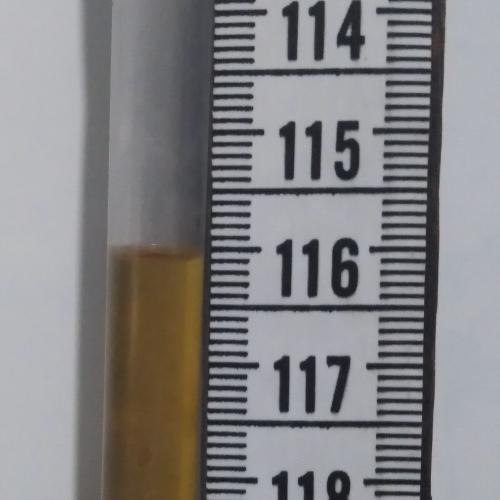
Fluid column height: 116.1 cm